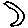
Label: moon